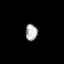
Tissue: prostate
Cell type: T cells
Senescence score: 0.3577
Nuclear area (px): 196
Mean DAPI intensity: 170.179